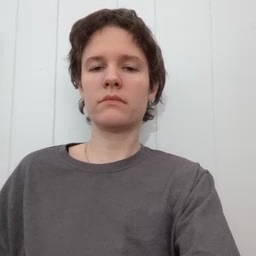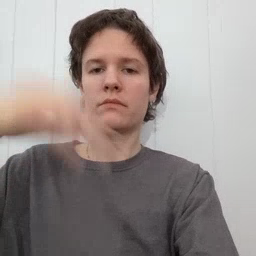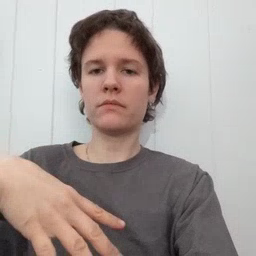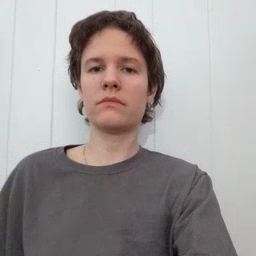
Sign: drop